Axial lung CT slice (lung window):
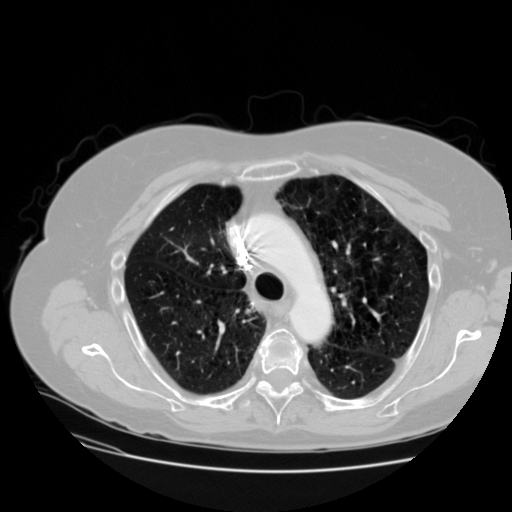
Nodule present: no